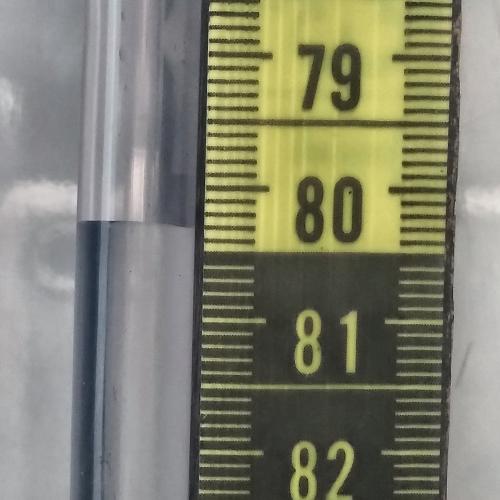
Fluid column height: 80.3 cm